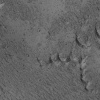
Atmospheric dust classification: not_dusty